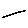
Label: line